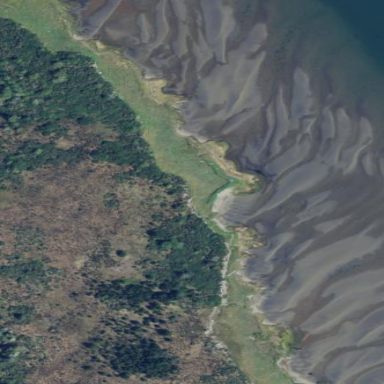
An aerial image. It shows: Saltmarsh wetland with tidal influence.